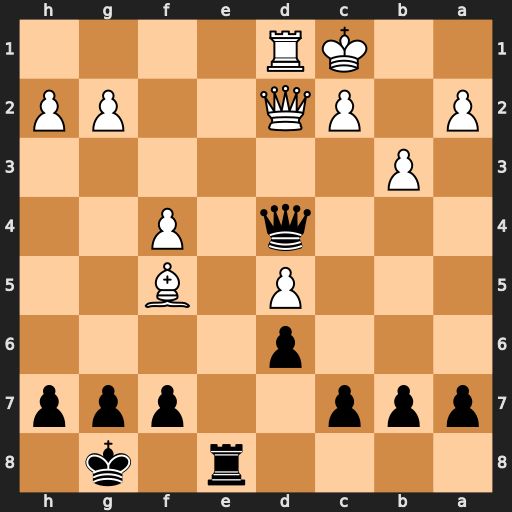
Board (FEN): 4r1k1/ppp2ppp/3p4/3P1B2/3q1P2/1P6/P1PQ2PP/2KR4
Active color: b
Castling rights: -
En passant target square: -
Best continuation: Qa1#